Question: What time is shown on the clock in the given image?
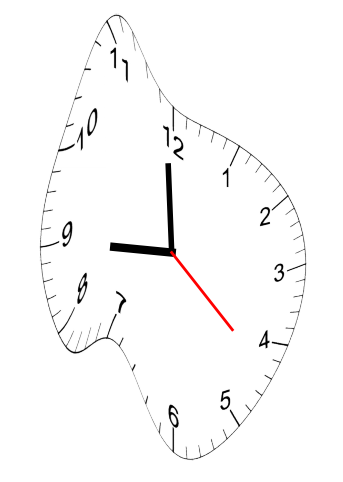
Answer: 08:59:22